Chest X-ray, PA view. Patient: 56 years old, sex M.
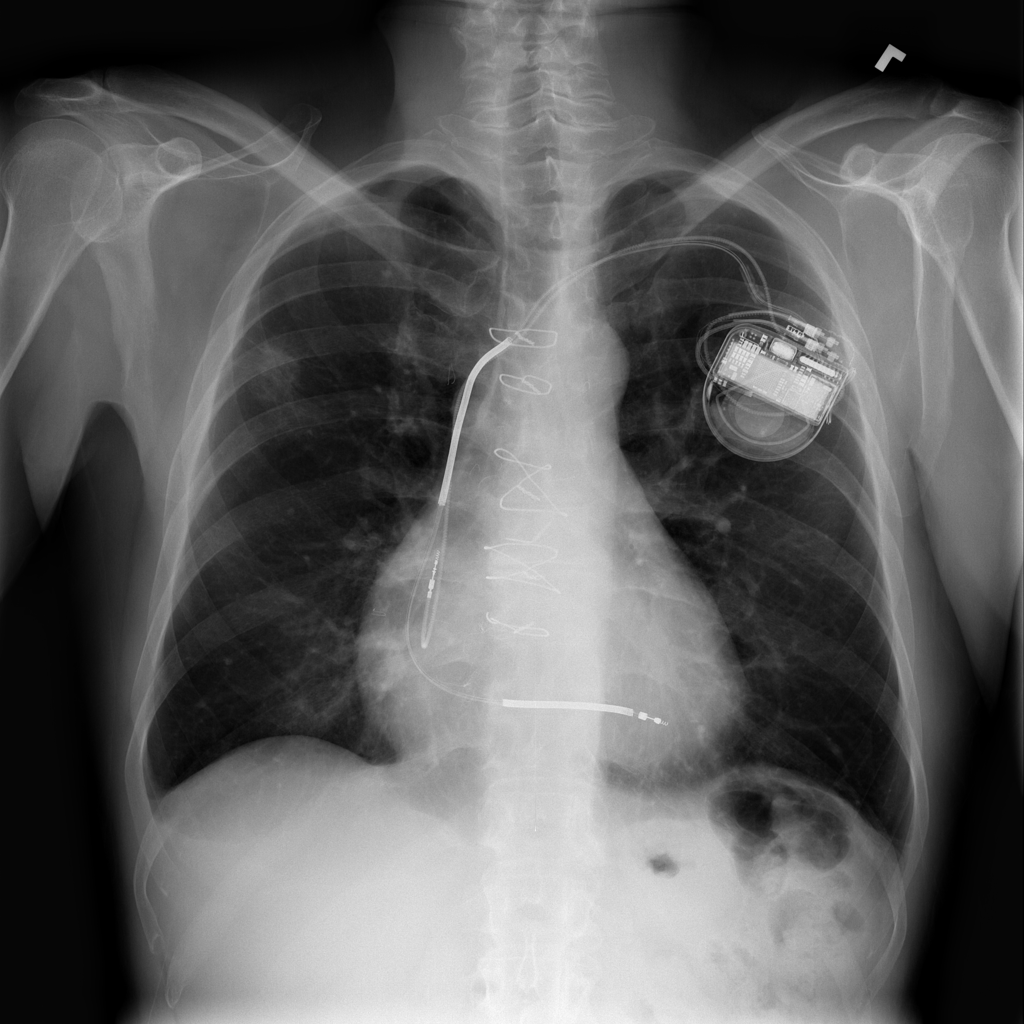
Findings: Cardiomegaly, Infiltration, Mass, Nodule